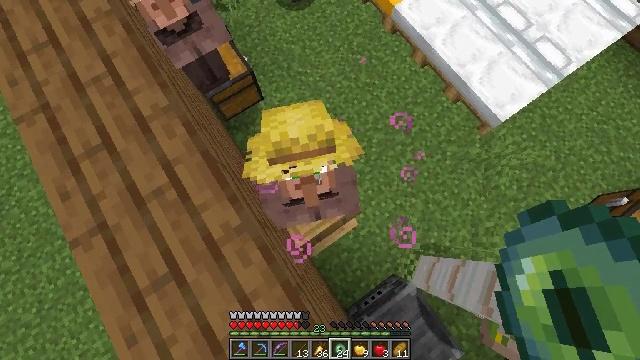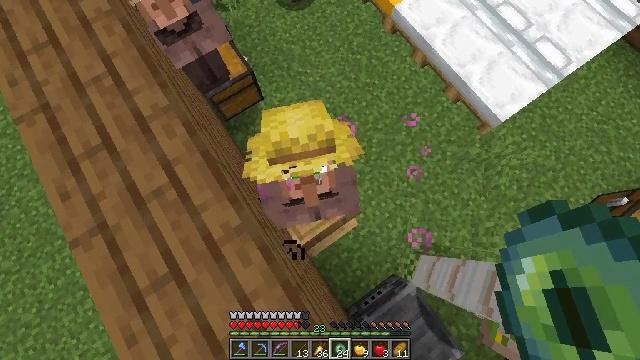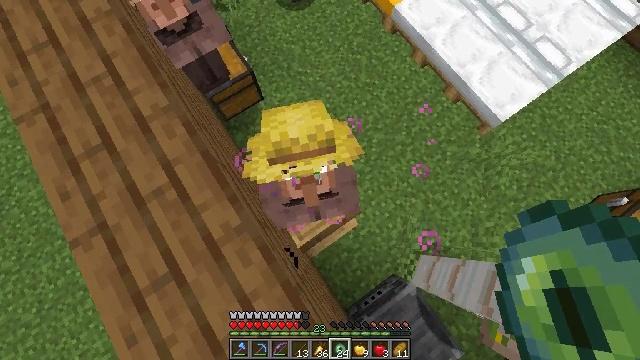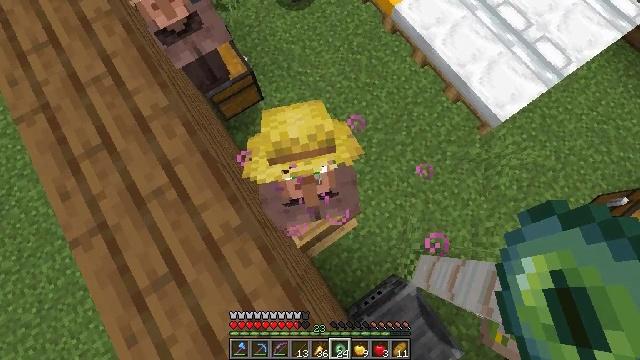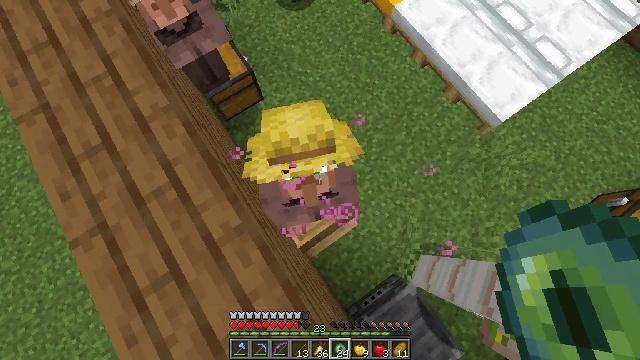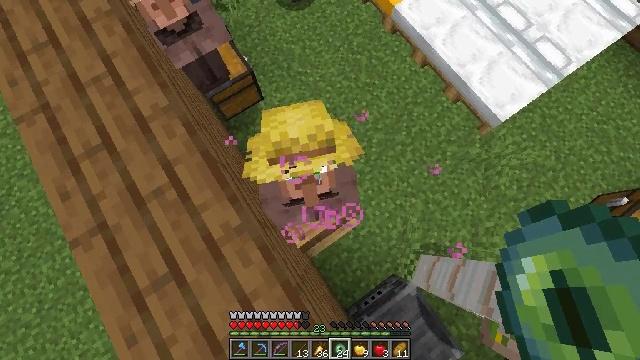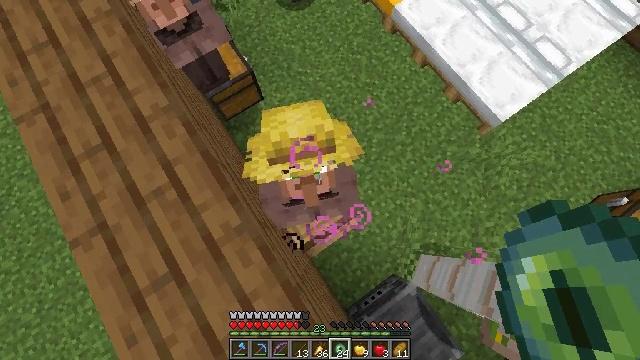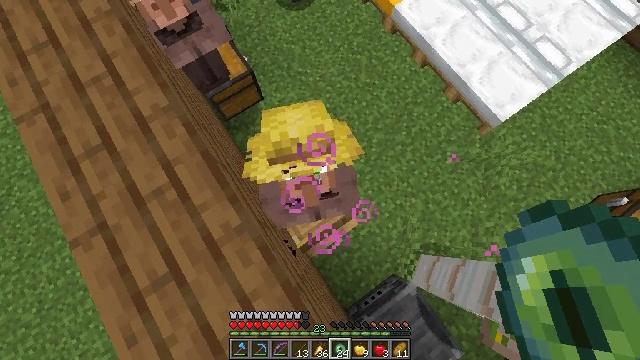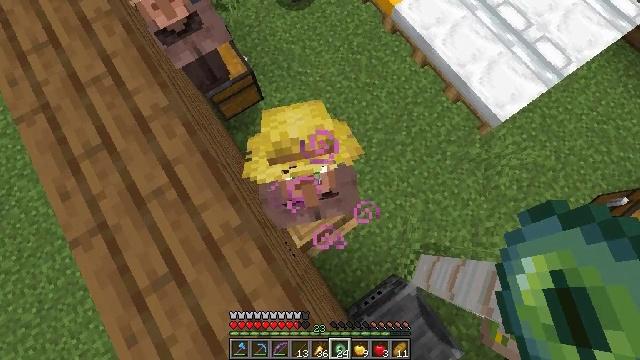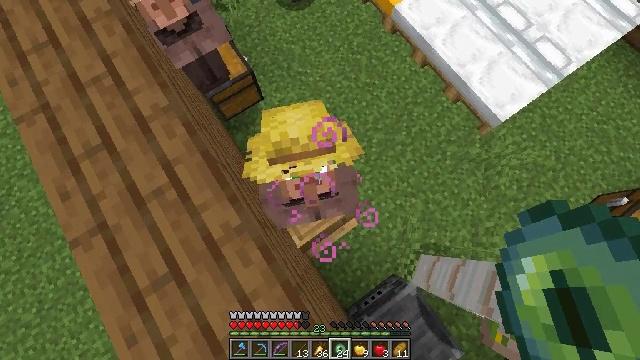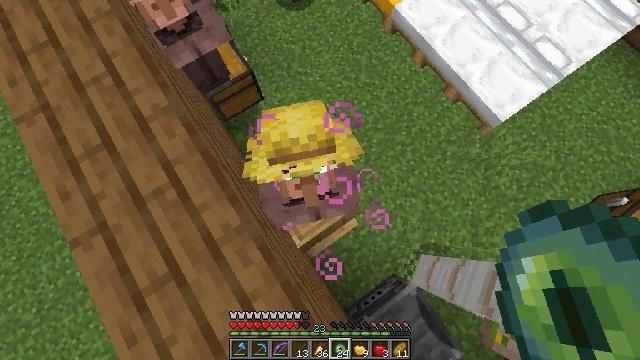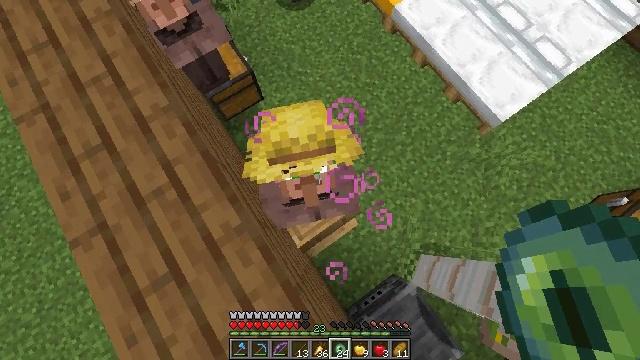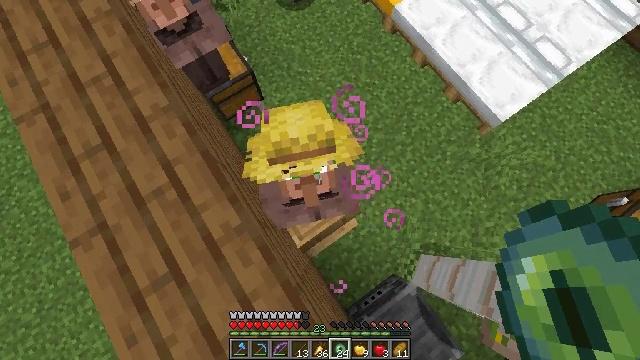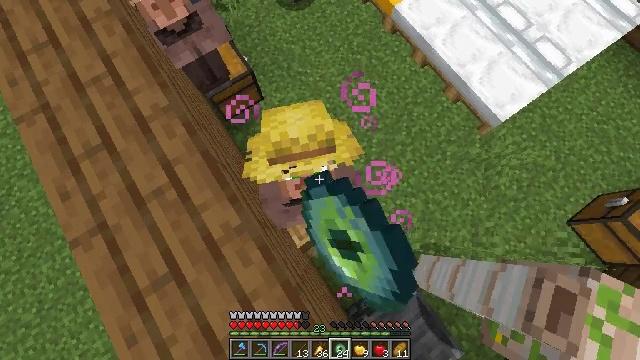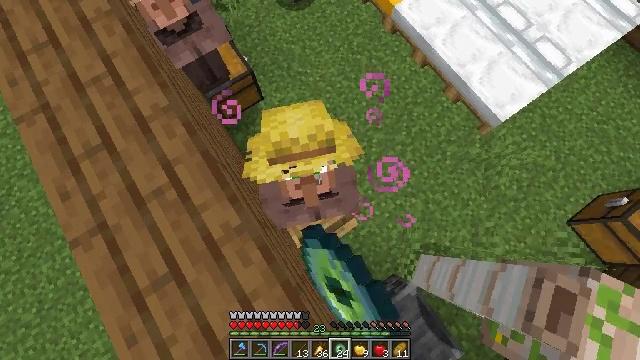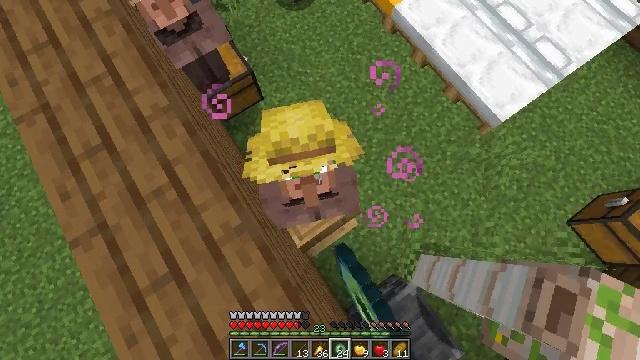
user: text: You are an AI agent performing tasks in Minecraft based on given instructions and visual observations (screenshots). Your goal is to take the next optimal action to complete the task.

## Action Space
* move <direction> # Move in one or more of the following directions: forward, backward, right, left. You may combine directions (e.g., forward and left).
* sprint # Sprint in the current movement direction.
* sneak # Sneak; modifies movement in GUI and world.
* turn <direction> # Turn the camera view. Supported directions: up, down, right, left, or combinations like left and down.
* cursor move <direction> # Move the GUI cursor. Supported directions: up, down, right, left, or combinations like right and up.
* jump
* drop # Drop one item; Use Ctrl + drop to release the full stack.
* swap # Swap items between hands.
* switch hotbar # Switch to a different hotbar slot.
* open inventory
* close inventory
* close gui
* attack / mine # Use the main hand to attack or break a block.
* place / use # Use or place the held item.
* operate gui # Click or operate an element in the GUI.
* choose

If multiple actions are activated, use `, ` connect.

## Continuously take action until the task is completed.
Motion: motion action
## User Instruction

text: Remove a cake from the inventory.
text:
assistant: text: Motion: no_op
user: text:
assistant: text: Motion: no_op
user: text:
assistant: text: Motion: no_op
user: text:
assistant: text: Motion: no_op
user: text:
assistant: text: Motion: no_op
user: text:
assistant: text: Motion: no_op
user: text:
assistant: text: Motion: no_op
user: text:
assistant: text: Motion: no_op
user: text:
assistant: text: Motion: no_op
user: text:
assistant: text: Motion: no_op
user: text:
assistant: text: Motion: no_op
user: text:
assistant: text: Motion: use / place
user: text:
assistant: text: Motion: use / place
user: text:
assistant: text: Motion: use / place
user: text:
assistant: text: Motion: no_op
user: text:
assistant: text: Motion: no_op
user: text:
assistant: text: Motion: no_op
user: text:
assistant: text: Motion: no_op
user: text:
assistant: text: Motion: no_op
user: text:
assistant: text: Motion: no_op
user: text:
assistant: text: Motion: no_op
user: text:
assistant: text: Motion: no_op
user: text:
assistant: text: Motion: cursor move left
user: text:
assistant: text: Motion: cursor move left
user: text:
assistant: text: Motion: no_op
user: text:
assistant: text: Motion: cursor move left and down
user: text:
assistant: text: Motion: no_op
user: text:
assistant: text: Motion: no_op
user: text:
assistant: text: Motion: no_op
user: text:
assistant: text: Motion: no_op